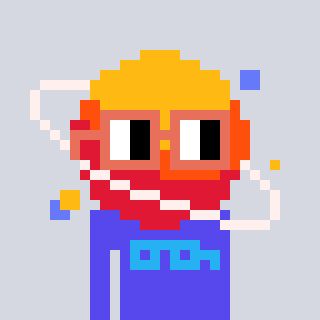
a pixel art character with square orange glasses, a saturn-shaped head and a computerblue-colored body on a cool background